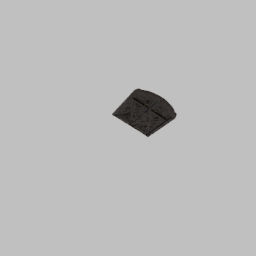
Label: architecture